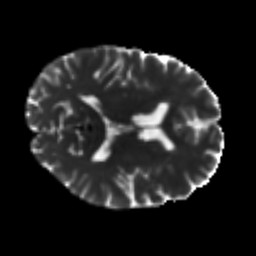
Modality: T2w
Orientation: axial
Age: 48
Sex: male
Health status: healthy
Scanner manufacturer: ge
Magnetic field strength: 3 T
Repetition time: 11 s
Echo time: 0.065 s